Milling tool wear sample.
Tool blade image: 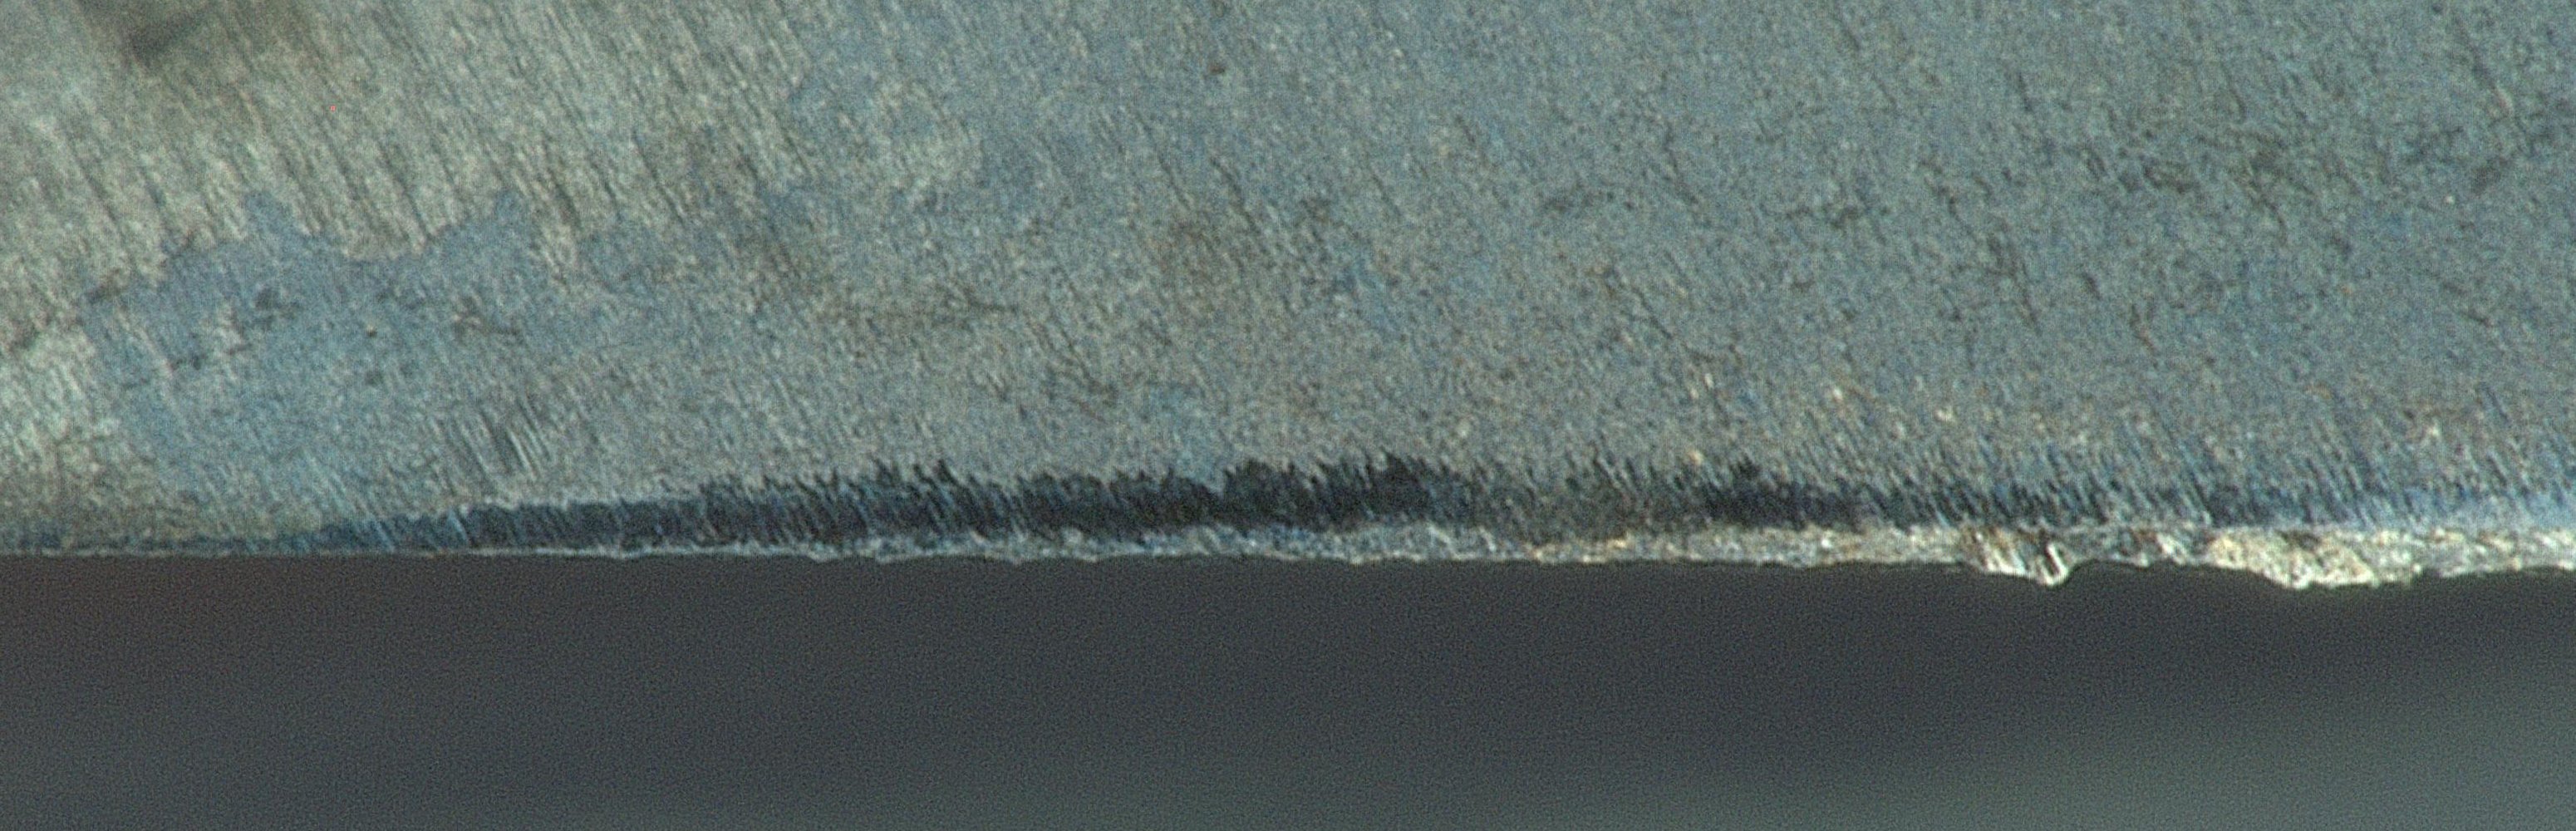
Chip image: 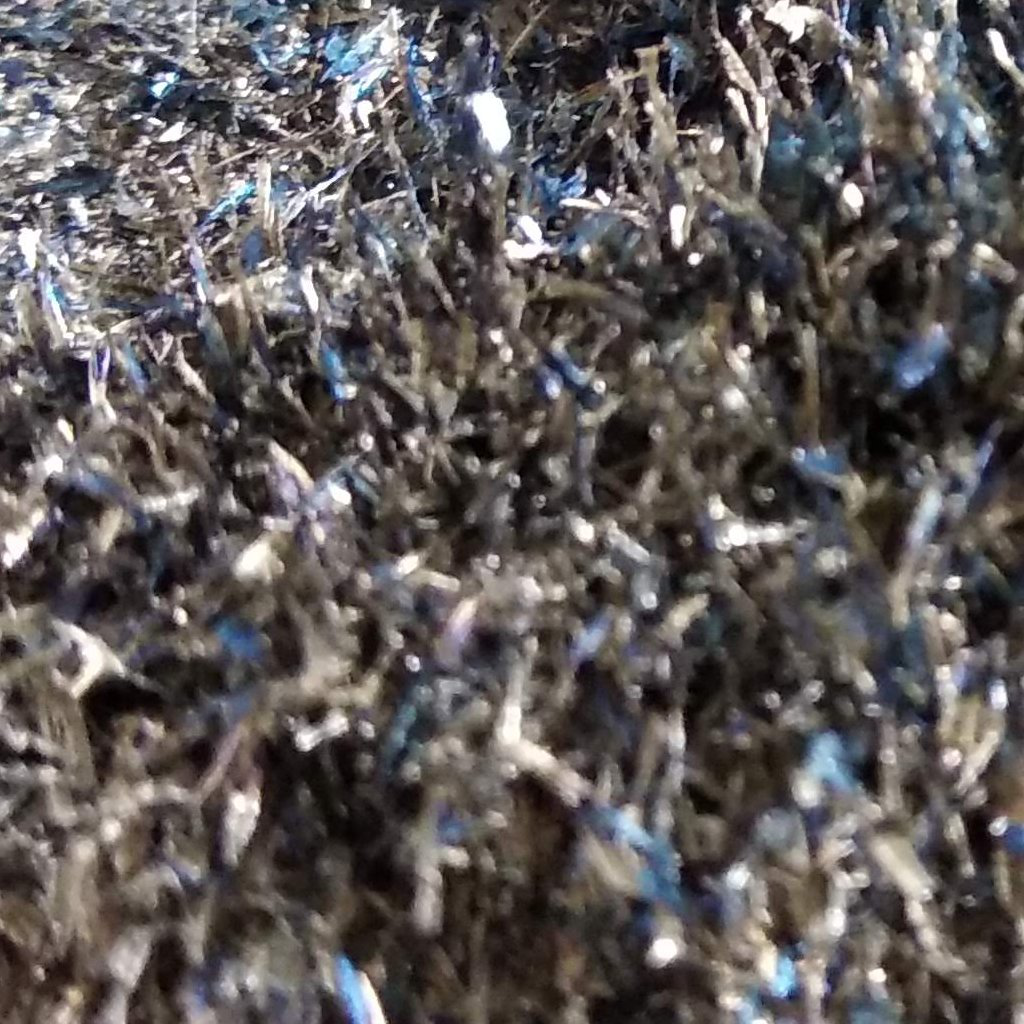
Workpiece image: 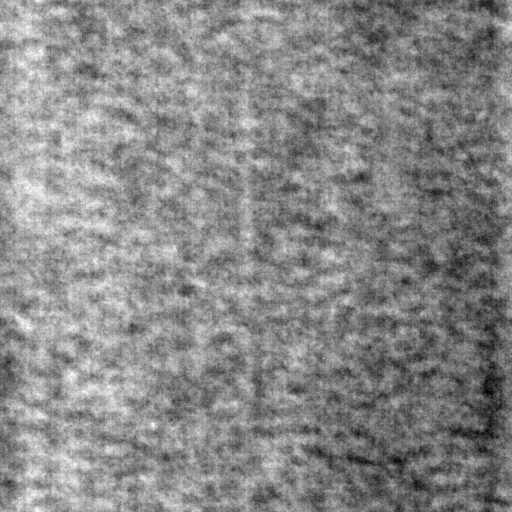
Tool wear state: used
Gaps: 9.47
Flank wear: 96.54
Overhang: 13.8
Force-signal Mel-spectrograms (X, Y, Z axes): 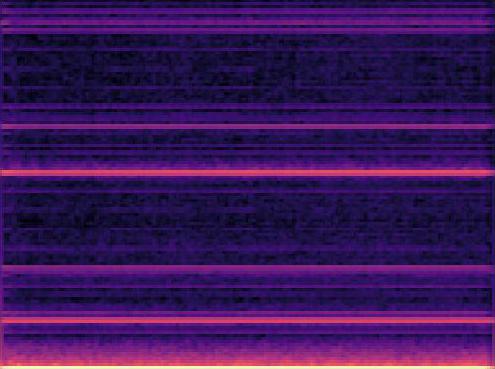 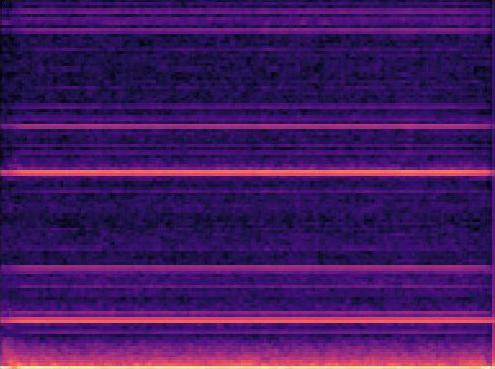 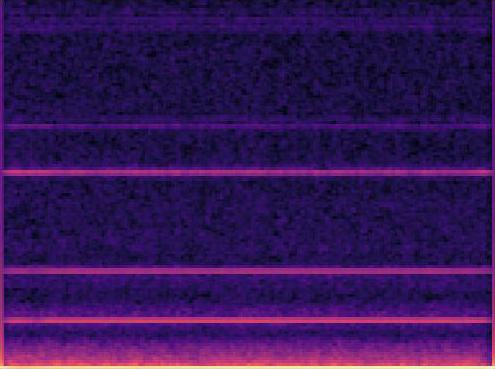
Force-signal scalograms (X, Y, Z axes): 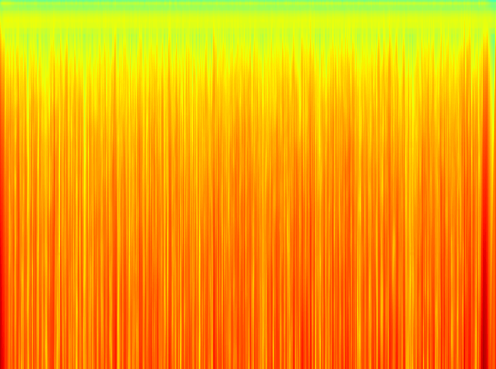 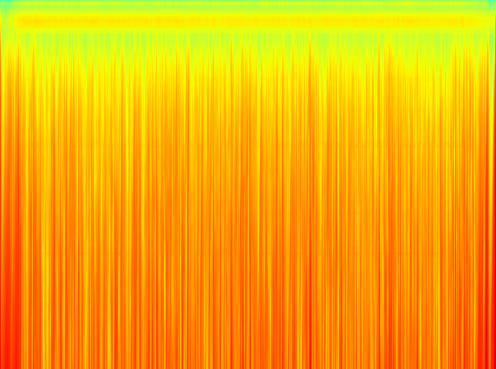 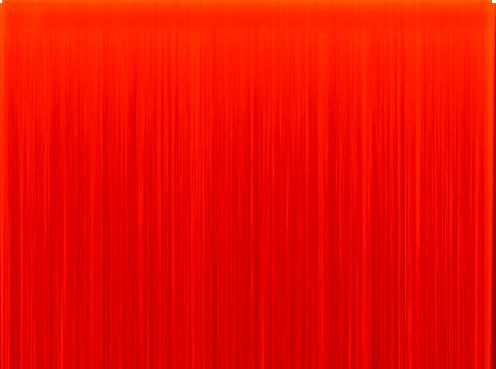
Force phase: steady_state_stabilization_wear